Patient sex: M
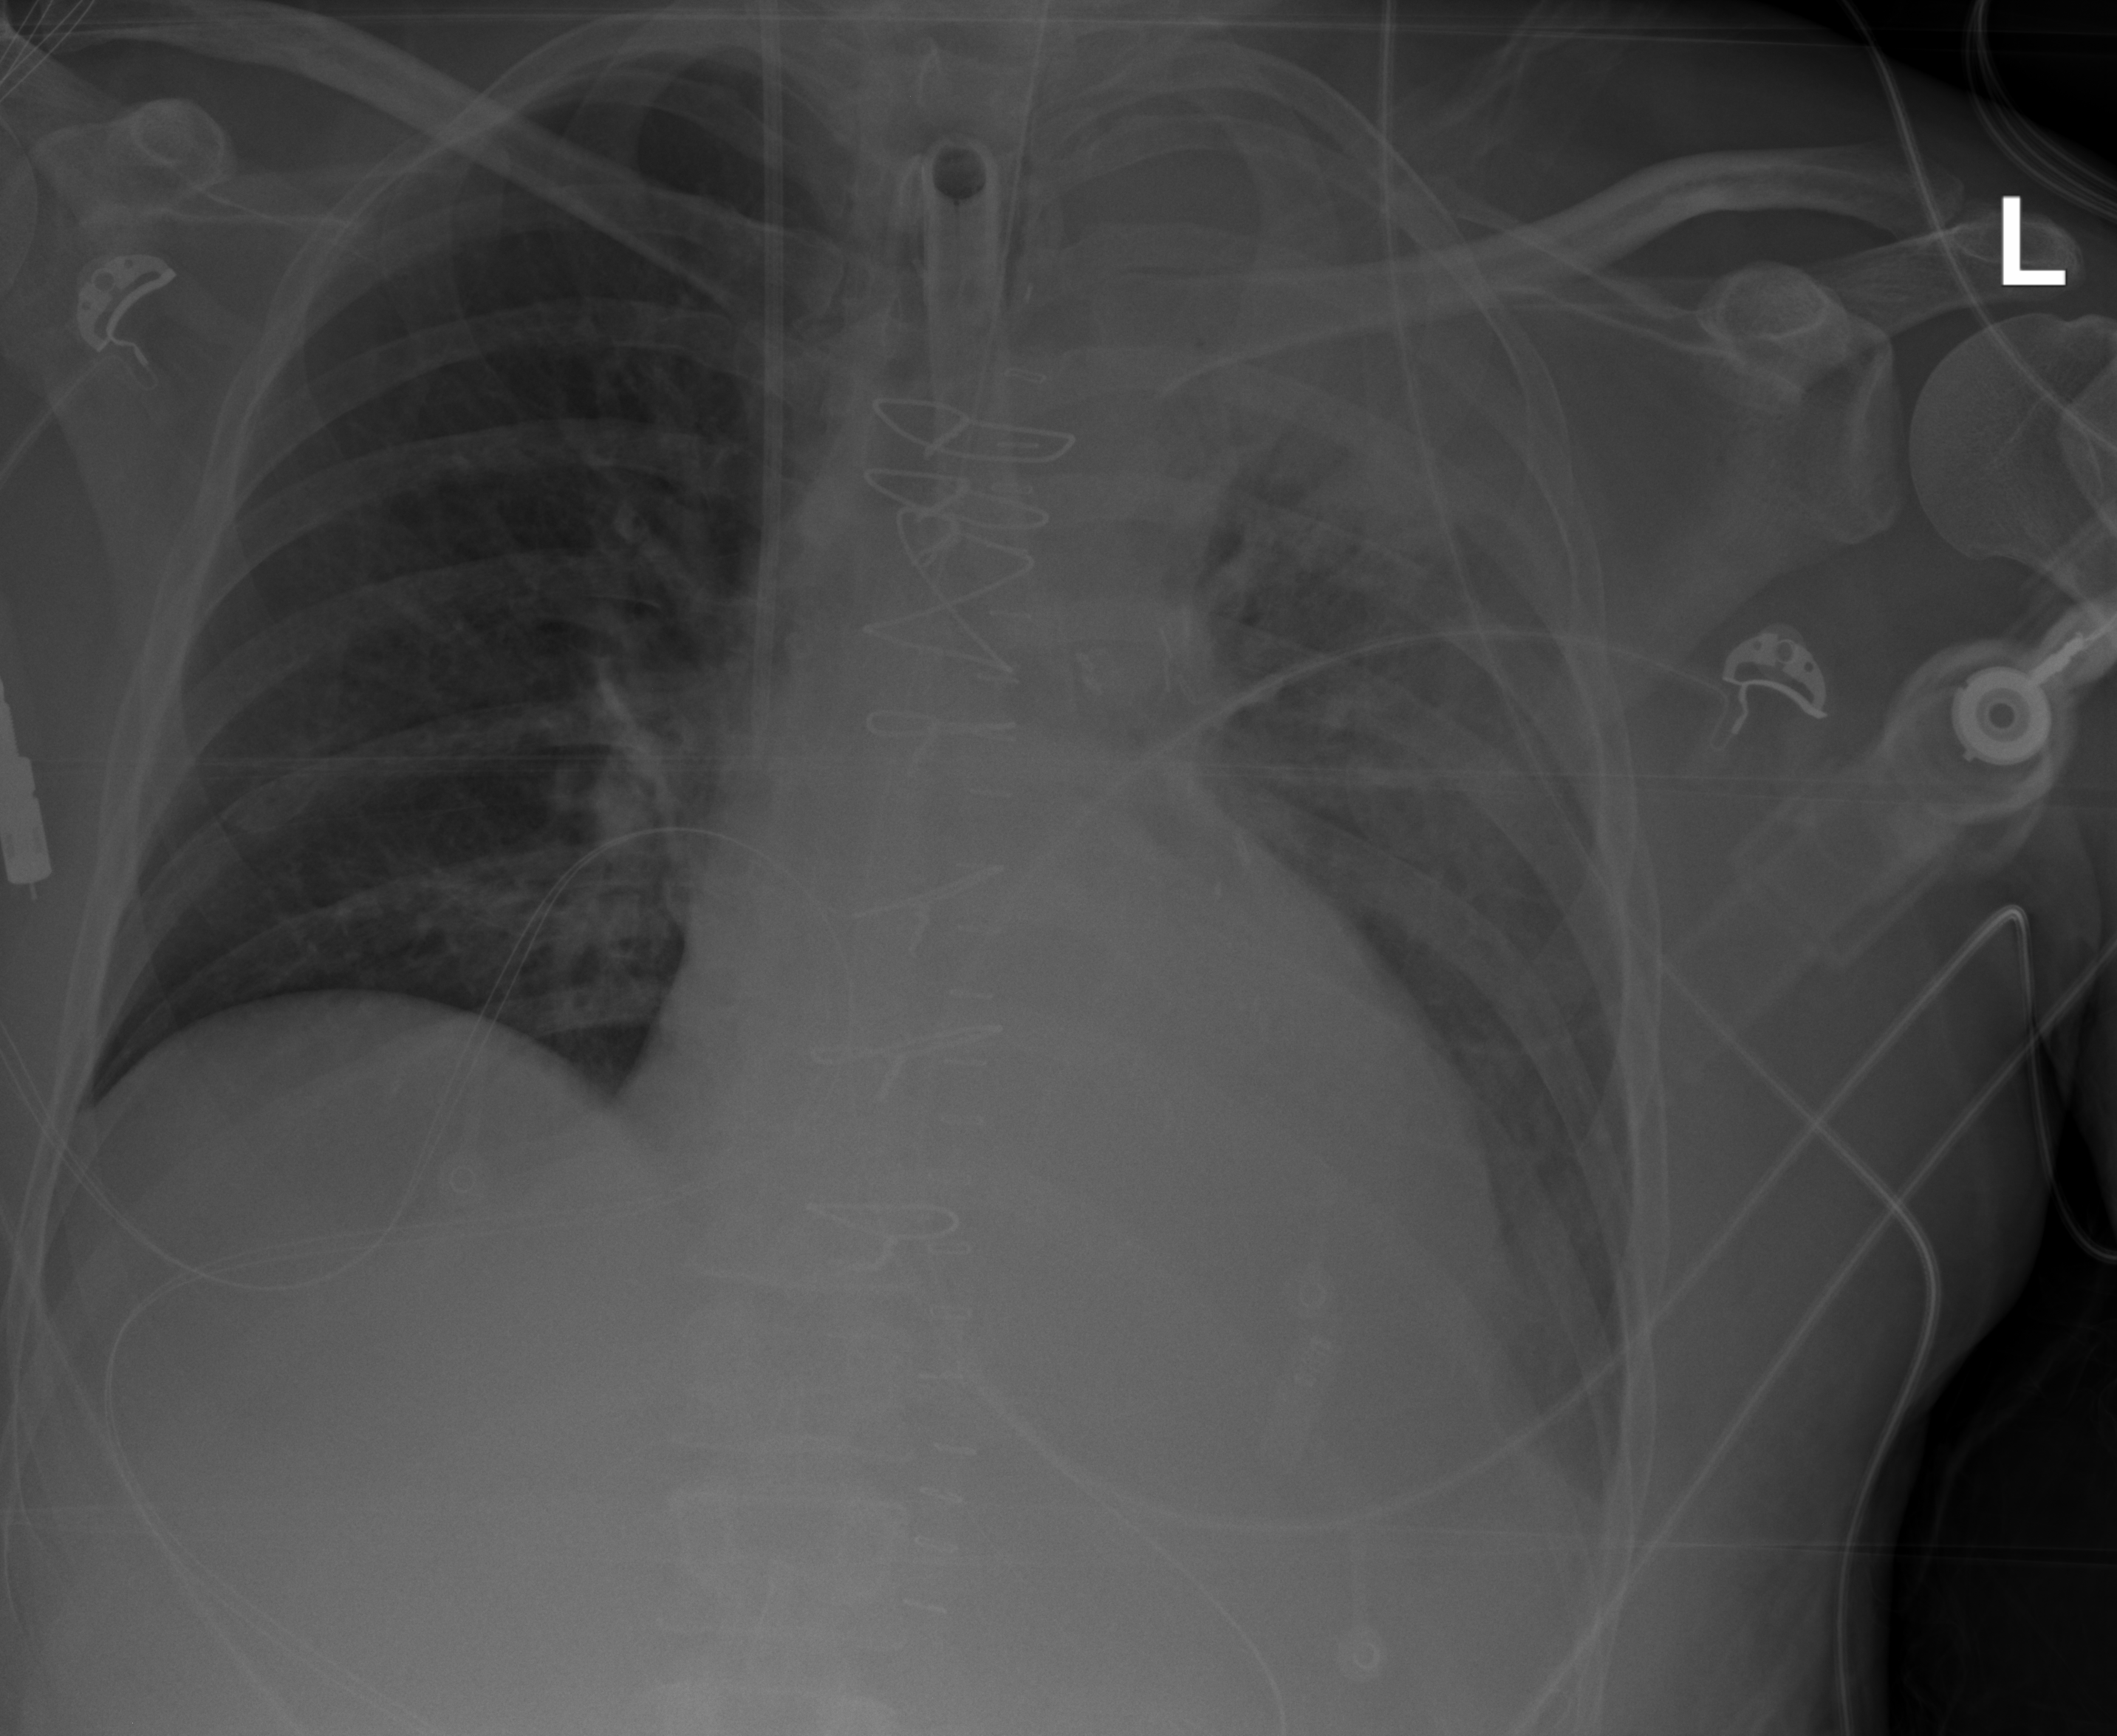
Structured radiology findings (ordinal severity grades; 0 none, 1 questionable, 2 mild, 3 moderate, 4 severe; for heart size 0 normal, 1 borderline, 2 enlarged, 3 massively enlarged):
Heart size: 0
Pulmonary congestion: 0
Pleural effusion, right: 0
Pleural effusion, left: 3
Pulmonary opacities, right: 0
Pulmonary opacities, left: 1
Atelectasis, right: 0
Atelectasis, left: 2